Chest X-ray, PA view. Patient: 69 years old, sex M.
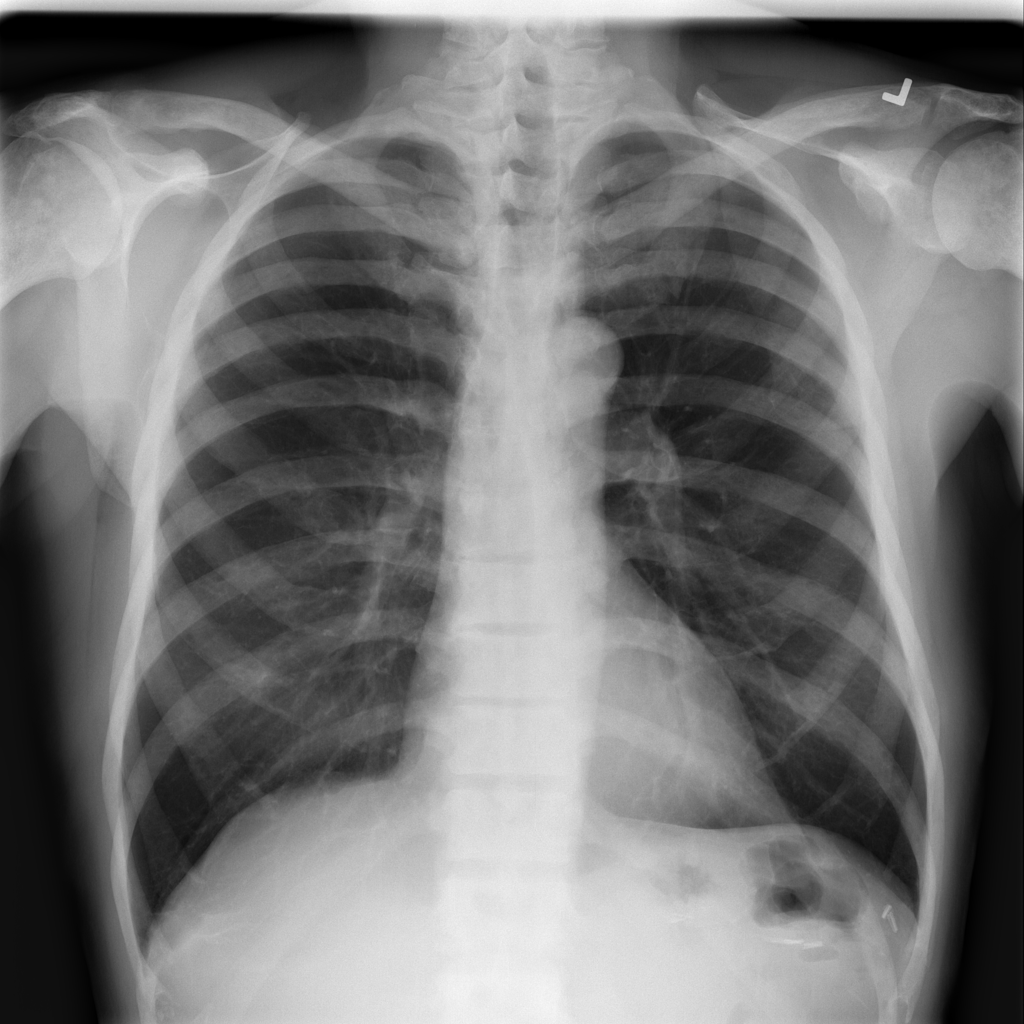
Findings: No Finding